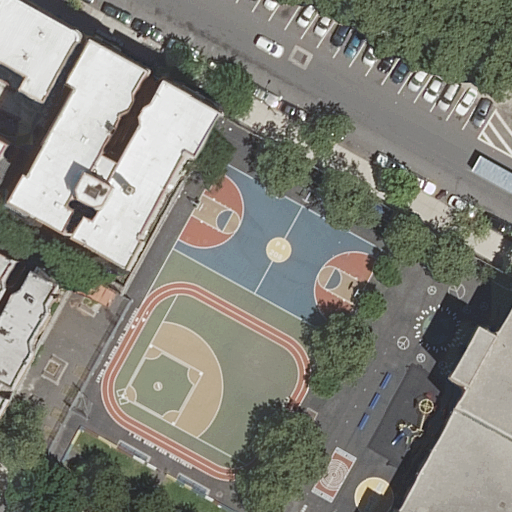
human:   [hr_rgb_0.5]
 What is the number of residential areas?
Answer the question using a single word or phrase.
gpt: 1

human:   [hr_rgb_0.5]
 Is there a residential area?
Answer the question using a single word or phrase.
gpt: yes

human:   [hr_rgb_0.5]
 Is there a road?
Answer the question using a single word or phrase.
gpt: yes

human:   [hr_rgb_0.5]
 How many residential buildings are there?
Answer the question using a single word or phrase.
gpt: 6

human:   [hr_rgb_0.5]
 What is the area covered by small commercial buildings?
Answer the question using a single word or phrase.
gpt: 0m2

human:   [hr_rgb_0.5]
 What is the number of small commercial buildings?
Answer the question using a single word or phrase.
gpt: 0

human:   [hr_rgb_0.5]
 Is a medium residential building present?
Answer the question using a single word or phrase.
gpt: yes

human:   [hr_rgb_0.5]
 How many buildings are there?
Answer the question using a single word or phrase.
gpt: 6

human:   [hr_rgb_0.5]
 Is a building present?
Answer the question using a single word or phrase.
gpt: yes

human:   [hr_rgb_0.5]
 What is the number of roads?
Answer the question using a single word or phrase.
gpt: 3

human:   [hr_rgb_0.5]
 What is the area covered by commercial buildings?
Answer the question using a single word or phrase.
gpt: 0m2

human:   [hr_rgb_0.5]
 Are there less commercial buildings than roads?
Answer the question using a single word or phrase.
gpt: yes

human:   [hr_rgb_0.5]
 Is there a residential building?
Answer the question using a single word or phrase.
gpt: yes

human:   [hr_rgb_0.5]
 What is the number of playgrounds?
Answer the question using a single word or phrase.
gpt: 1

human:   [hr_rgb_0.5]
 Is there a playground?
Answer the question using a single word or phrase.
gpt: yes

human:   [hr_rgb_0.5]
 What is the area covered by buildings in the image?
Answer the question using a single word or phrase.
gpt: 3900m2

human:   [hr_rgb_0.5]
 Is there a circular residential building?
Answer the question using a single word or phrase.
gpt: no

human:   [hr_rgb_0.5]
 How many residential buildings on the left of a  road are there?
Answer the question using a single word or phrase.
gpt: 5

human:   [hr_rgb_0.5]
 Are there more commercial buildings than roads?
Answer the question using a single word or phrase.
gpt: no

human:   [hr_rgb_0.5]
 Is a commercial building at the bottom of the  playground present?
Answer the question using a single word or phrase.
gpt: no

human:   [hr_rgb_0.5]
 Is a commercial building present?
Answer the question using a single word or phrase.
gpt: no

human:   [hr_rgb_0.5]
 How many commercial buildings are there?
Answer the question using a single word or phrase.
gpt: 0

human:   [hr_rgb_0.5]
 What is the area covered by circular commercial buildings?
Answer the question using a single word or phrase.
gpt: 0m2

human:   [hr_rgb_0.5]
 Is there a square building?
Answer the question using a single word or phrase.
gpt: no

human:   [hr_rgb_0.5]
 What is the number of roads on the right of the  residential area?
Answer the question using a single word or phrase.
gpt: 0

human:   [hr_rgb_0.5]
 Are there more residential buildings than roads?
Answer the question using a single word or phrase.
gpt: yes

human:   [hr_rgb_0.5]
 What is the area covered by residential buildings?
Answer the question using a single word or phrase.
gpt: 3900m2

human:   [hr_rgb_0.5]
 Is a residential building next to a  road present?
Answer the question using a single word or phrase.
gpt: yes

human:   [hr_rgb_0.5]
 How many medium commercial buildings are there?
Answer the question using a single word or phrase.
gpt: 0

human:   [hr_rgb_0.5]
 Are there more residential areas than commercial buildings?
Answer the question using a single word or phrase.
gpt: yes

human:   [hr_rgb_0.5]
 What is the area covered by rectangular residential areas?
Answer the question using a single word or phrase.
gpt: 5111m2

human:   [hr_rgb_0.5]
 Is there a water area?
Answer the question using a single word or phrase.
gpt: no

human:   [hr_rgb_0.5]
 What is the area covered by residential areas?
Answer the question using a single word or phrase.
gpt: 5111m2

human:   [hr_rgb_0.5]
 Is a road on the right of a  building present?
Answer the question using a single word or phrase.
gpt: yes

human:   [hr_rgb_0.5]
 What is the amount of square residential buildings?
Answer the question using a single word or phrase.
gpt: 0

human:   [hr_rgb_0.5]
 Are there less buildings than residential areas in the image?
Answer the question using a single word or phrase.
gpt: no

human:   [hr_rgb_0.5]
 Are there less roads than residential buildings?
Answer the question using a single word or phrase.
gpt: yes

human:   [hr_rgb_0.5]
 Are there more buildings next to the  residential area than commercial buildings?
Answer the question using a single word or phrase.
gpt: yes

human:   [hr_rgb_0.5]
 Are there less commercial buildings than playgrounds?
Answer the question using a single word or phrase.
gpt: yes

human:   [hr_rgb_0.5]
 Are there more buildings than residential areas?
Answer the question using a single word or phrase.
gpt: yes

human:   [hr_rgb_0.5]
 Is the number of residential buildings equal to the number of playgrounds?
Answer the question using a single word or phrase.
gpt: no

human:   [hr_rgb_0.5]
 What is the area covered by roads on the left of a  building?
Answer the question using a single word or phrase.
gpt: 0m2

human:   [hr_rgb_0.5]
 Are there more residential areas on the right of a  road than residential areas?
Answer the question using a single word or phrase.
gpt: no

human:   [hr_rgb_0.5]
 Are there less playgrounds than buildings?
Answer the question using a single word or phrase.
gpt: yes

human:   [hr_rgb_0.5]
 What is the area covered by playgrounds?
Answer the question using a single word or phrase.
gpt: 6m2

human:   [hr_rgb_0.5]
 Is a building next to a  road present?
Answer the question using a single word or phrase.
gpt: yes

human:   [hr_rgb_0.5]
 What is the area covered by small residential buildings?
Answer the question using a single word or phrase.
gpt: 0m2

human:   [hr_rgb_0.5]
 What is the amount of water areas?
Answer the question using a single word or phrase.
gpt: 0

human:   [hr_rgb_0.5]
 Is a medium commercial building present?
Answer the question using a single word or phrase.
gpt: no

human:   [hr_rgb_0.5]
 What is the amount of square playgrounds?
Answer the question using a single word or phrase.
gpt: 0

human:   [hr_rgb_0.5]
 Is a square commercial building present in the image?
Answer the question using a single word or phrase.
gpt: no

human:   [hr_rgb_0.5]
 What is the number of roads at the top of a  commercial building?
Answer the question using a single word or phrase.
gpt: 0

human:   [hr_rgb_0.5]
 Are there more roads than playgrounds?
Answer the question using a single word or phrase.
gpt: yes

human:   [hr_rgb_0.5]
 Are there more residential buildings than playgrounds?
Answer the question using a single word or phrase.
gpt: yes

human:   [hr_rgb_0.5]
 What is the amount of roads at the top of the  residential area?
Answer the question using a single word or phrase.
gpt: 3

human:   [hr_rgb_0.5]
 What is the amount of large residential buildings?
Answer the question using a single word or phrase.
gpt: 3

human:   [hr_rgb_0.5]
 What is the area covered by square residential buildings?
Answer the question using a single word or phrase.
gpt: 0m2

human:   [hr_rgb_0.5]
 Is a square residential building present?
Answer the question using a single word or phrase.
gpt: no

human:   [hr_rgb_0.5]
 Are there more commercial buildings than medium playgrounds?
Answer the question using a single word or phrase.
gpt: no

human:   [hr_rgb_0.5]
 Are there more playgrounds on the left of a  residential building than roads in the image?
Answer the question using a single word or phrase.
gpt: no

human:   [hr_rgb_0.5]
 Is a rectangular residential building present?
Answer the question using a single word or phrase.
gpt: no

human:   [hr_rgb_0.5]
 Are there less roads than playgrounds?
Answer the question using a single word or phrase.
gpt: no

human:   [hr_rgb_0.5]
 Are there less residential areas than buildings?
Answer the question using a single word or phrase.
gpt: yes

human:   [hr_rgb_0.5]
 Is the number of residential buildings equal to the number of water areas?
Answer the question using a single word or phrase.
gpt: no